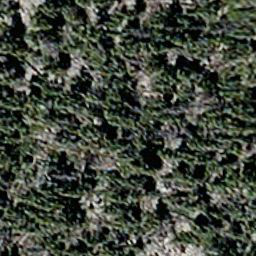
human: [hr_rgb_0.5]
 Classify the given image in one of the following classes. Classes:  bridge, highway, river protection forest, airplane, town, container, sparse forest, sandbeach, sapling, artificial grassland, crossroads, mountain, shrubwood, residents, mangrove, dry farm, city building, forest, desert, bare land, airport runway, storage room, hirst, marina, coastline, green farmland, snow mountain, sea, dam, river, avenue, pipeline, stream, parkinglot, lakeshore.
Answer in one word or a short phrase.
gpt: sparse forest